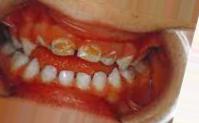
Condition: Caries